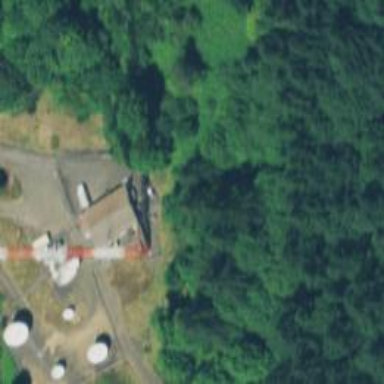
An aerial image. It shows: Mast tower used for communication.